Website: lowes
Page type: review-order
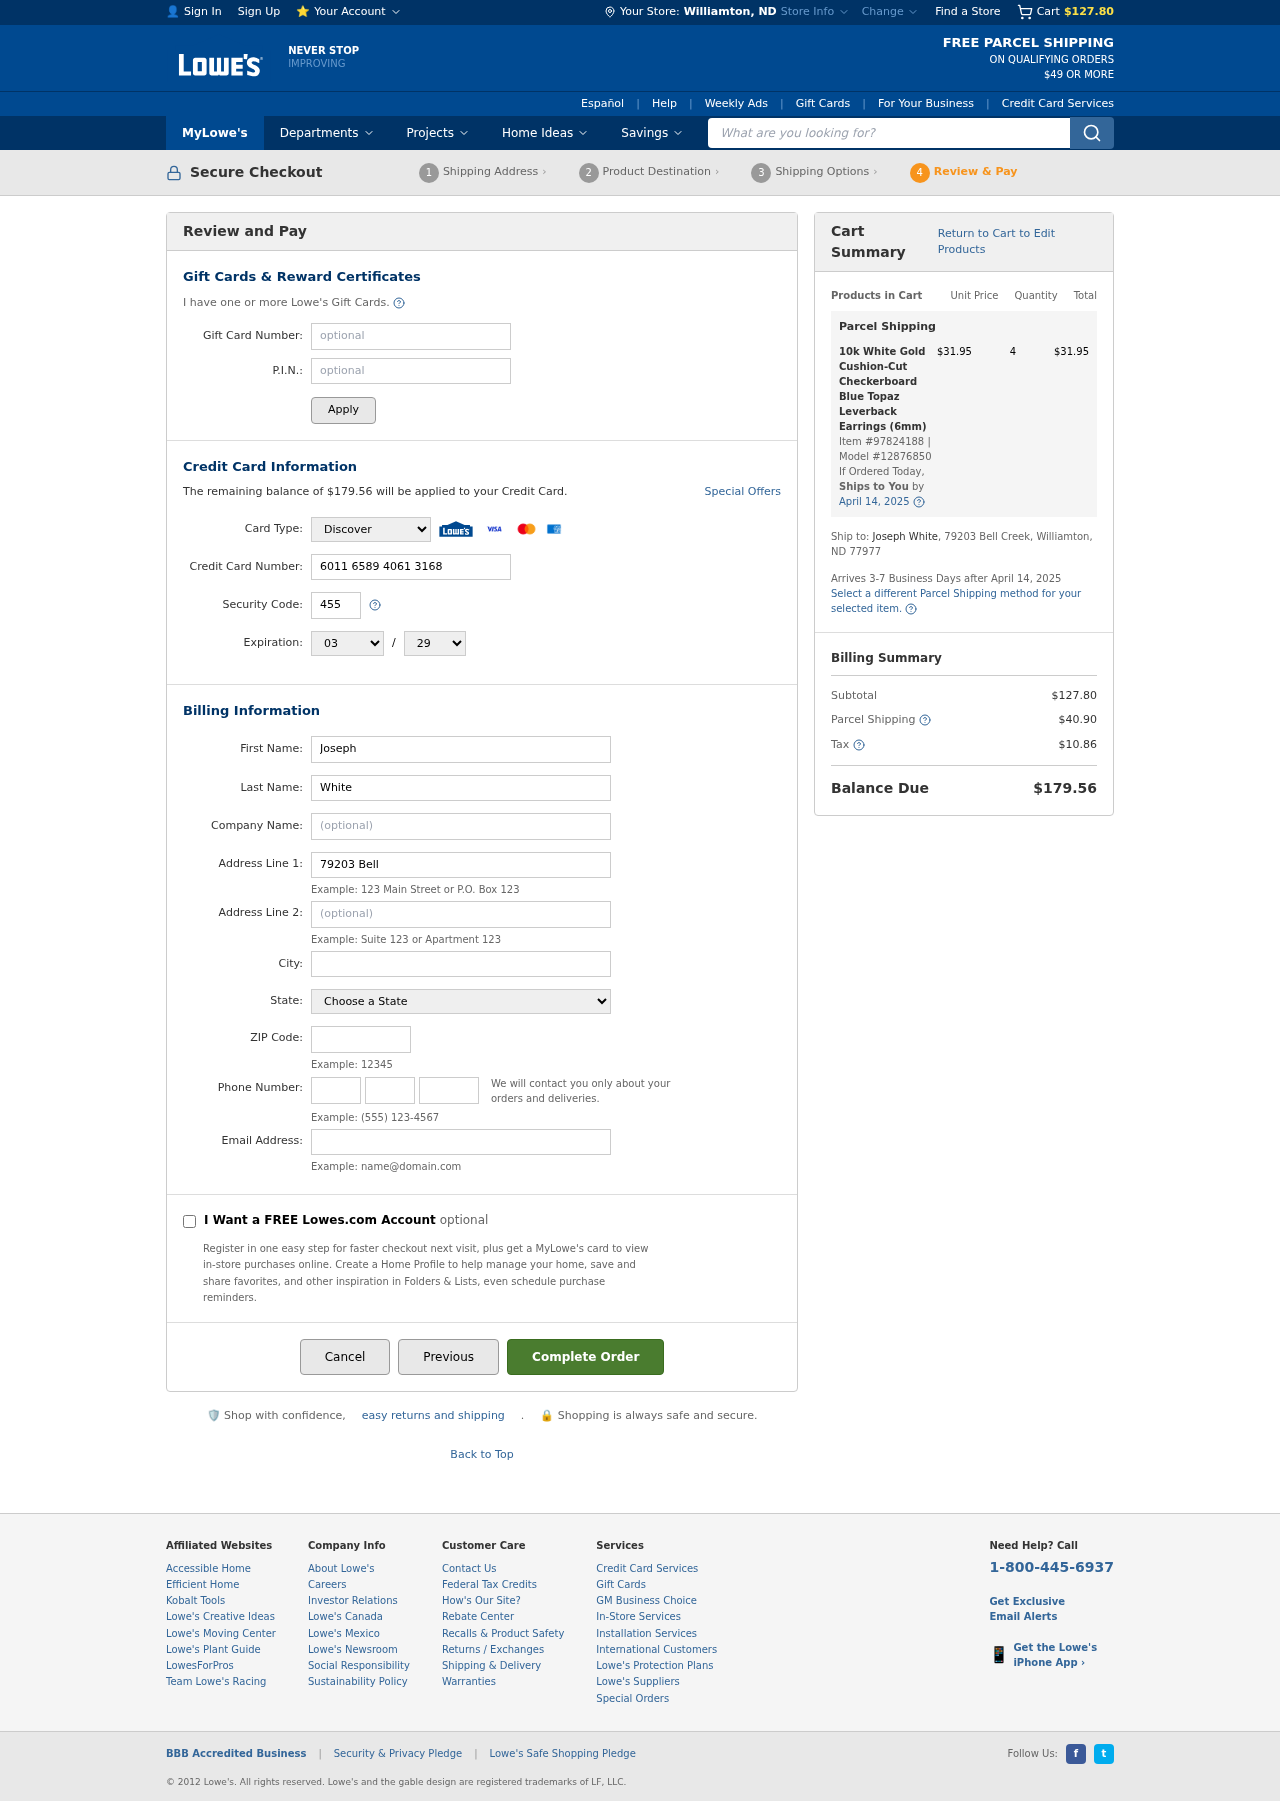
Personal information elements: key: PII_CARD_CVV
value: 455
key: PII_CARD_EXPIRY_MONTH
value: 03
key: PII_CARD_EXPIRY_YEAR
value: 29
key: PII_CARD_NUMBER
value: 6011 6589 4061 3168
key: PII_CARD_TYPE
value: Discover
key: PII_CITY
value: Williamton
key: PII_CITY_STATE
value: Williamton, ND
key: PII_EMAIL
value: jwhite@yahoo.com
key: PII_FIRSTNAME
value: Joseph
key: PII_LASTNAME
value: White
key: PII_PHONE_AREA
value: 607
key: PII_PHONE_PREFIX
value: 347
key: PII_PHONE_SUFFIX
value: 1904
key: PII_POSTCODE
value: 77977
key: PII_STATE
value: North Dakota
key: PII_STREET
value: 79203 Bell Creek
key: PII_STREET2
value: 79203 Bell Creek
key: PII_STREET2
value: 96368 Hogan Club
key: PII_FULLNAME2
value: Joseph White
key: PII_CITY_STATE_ZIP2
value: Williamton, ND 77977
Product elements: key: PRODUCT1_NAME
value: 10k White Gold Cushion-Cut Checkerboard Blue Topaz Leverback Earrings (6mm)
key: PRODUCT1_PRICE
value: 31.95
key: PRODUCT1_QUANTITY
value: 4
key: PRODUCT1_ITEM_NUMBER
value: Item #97824188
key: PRODUCT1_MODEL_NUMBER
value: Model #12876850
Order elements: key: ORDER_SUBTOTAL
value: $127.80
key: ORDER_BALANCE_DUE
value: $179.56
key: ORDER_SHIPPING_DATE
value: April 14, 2025
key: ORDER_ITEM_TOTAL
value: $31.95
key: ORDER_SHIPPING_DATE2
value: April 14, 2025
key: ORDER_SHIPPING_COST
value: $40.90
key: ORDER_TAX
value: $10.86
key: ORDER_TOTAL
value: $179.56
Search elements: key: HEADER_SEARCH
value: What are you looking for?